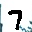
Label: 7